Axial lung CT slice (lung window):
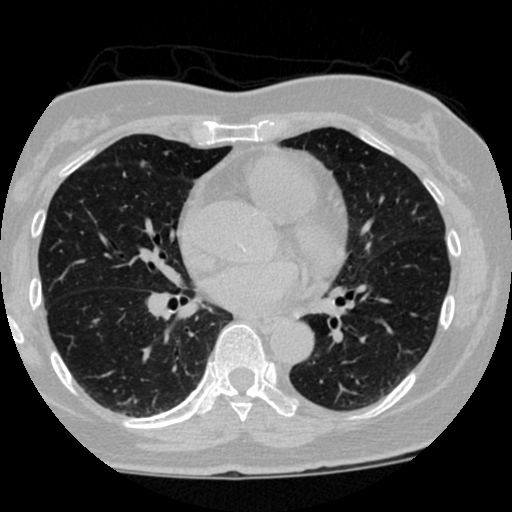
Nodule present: no